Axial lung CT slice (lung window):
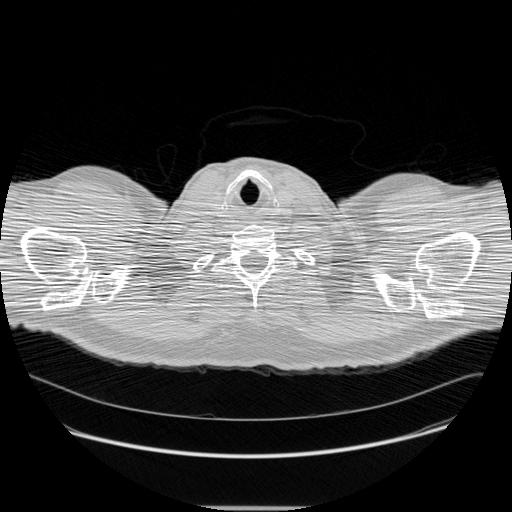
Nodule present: no